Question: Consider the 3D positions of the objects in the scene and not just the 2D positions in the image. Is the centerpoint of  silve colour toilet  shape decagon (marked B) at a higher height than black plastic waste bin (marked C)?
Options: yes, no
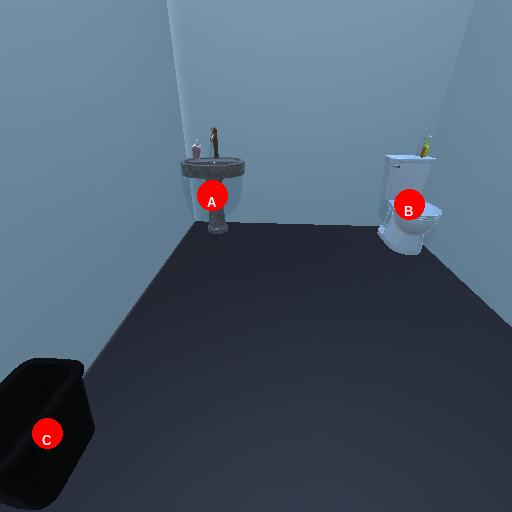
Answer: yes